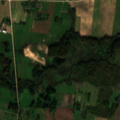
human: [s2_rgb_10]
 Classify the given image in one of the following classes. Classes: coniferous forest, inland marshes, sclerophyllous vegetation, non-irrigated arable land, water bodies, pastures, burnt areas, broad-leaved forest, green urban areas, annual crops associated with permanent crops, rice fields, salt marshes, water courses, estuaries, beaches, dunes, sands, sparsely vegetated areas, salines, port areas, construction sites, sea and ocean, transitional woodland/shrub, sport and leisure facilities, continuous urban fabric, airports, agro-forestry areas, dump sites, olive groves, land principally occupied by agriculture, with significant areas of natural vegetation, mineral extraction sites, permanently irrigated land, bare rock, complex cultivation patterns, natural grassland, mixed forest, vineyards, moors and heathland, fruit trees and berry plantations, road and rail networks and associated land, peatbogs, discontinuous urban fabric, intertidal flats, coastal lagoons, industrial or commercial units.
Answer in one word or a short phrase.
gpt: non-irrigated arable land, complex cultivation patterns, transitional woodland/shrub